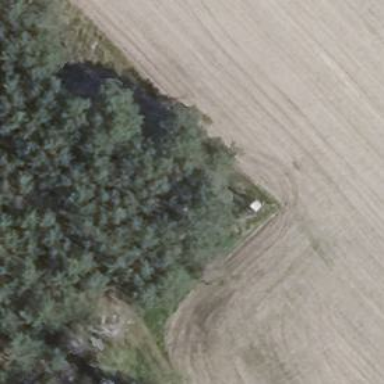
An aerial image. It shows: Hunting stand.